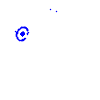
Particle: pion